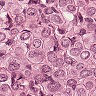
Metastatic tissue present: yes